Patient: sex M, age 67
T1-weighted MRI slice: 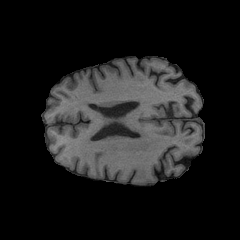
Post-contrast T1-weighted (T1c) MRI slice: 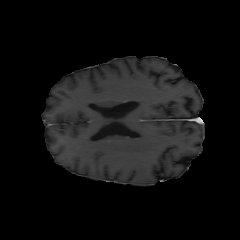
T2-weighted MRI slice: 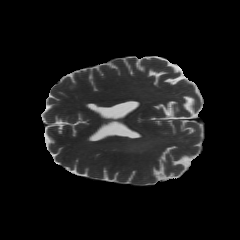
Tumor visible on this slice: yes
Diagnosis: Glioblastoma, IDH-wildtype
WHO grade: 4